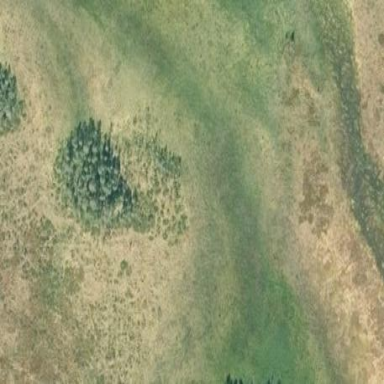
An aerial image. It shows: Swamp in wetland area.